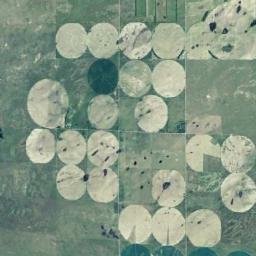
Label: circular_farmland